Question: I have a two dimensional table here:
X axis is the width (labeled 24 to 68 in bold font), and Y axis is the height (18 to 84 in bold). I want the user to be able to enter via prompt:
'''
width = input("Enter width: ")
height = input("Enter height: ")
'''
and lookup and print the corresponding value on this table.
My crude solution started off just defining a matrix:
'''
list1 = [
[229, 252, 275],
[242, 266, 289],
[256, 280, 305]]
'''
and looking up the values:
'''
if width == "20" and height == "32":
print(list1[0][0])
elif width == "20" and height == "36":
print(list1[0][1])
'''
This would end up being a ton of work. I have other tables like this which are even bigger. There's gotta be an easier way to look up a value on a table based on their column and row labels.
I've checked around and I couldn't find anything like what I need. I'd really like to keep this all Python if possible. Thanks :)
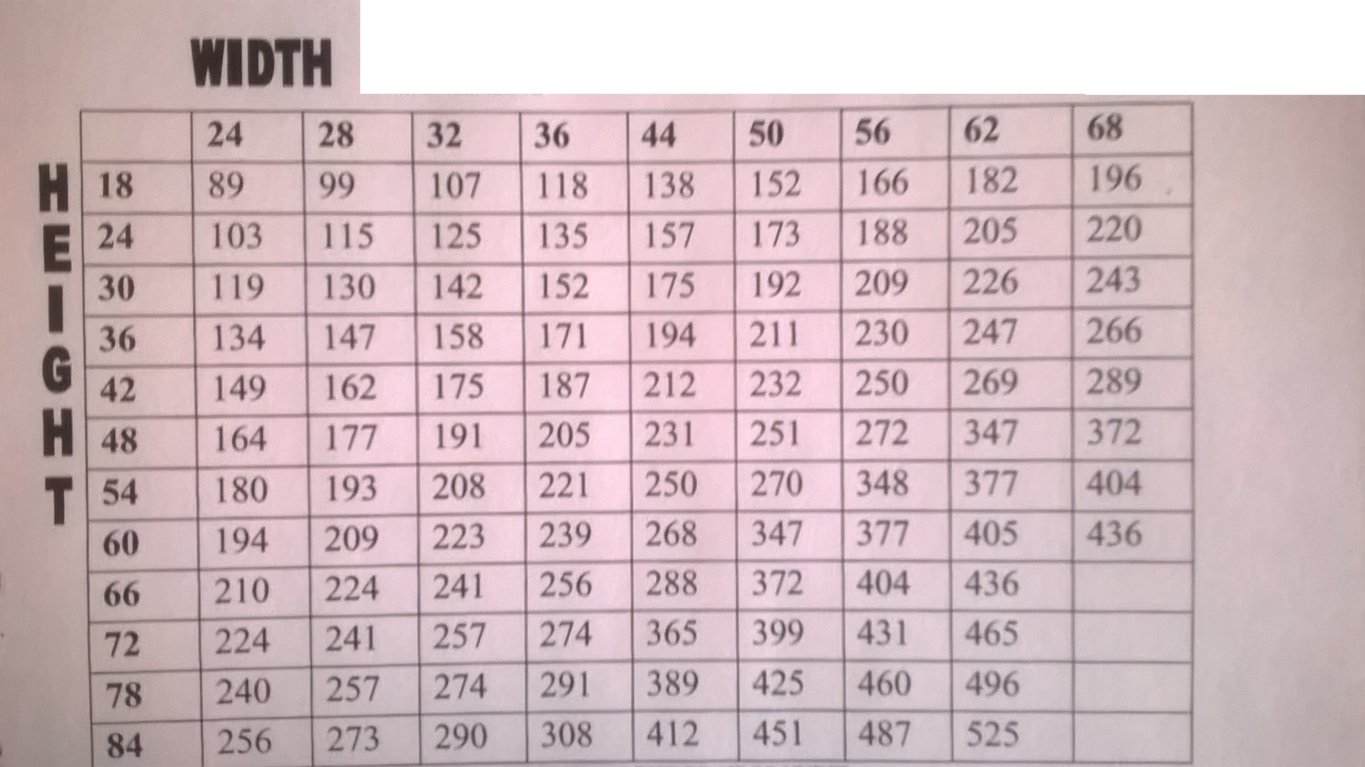
Answer: If you cannot be sure that the indices can be calculated by the labels, you can create two auxiliary tables which contain the column and row labels:
'''
widths = [24, 28, 32, ...]
heights = [18, 24, 30, ...]
'''
And then look up the table like this:
'''
list1[widths.index(width)][heights.index(height)]
'''
Or you can invert the two auxiliary tables to directly map from the label to the index:
'''
width_idx = {w: i for i, w in enumerate(widths)}
height_idx = {h: i for i, h in enumerate(heights)}
'''
And then you can do:
'''
list1[width_idx[width]][height_idx[height]]
'''